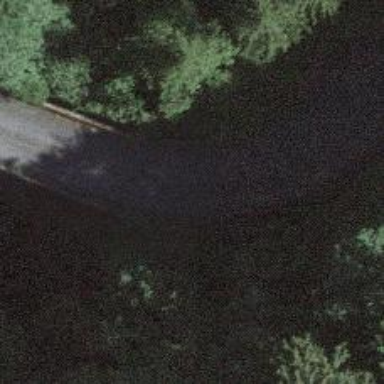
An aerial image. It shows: Paved unclassified road with bridge.